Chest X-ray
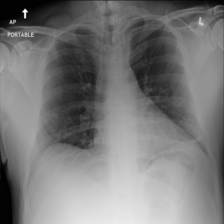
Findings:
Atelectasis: positive
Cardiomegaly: negative
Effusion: negative
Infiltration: negative
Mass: negative
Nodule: negative
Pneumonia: negative
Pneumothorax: negative
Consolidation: negative
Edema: negative
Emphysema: negative
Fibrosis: negative
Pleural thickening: negative
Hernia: negative